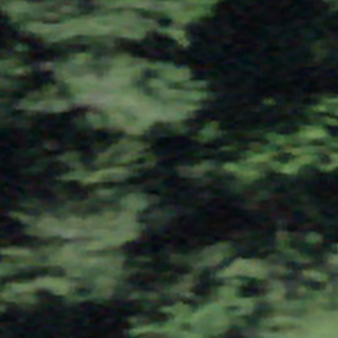
Label: other